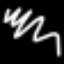
Label: squiggle